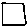
Label: square